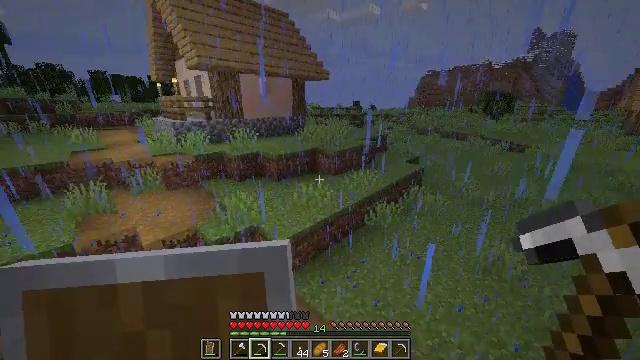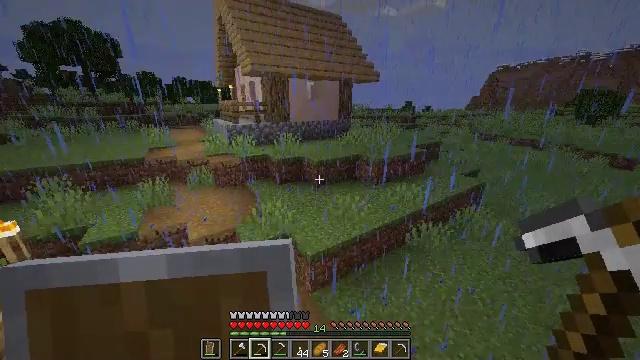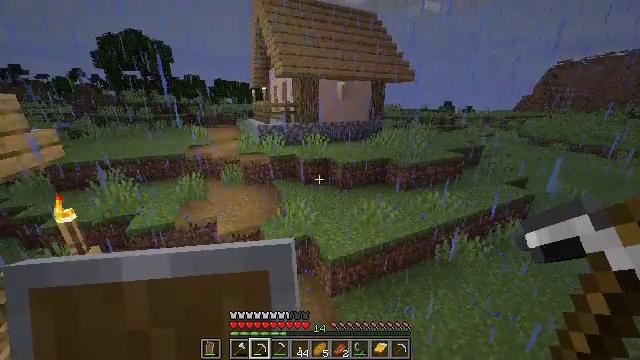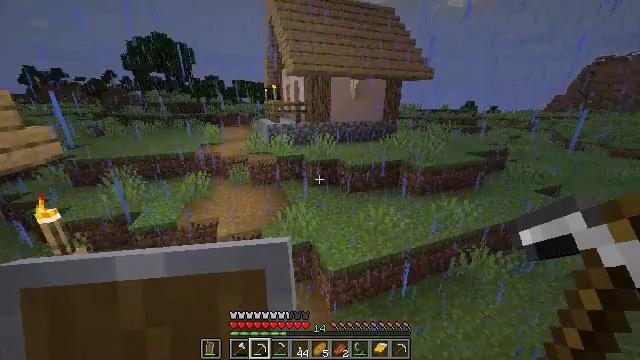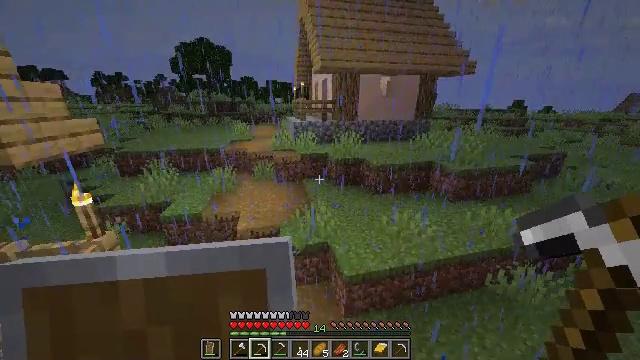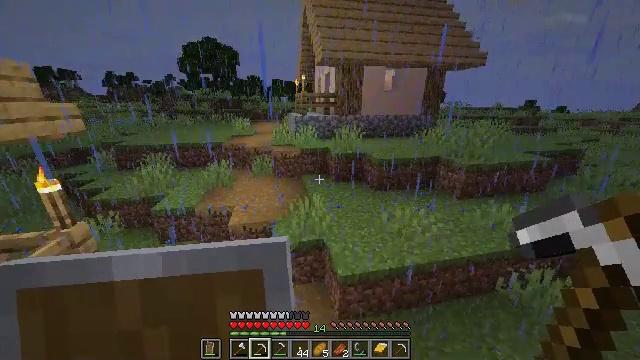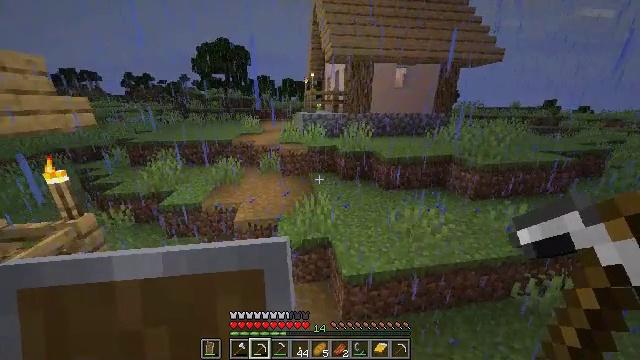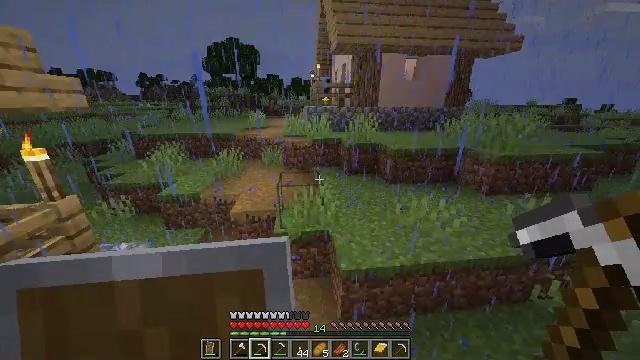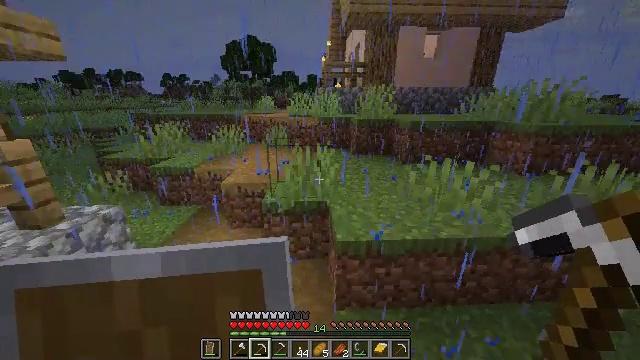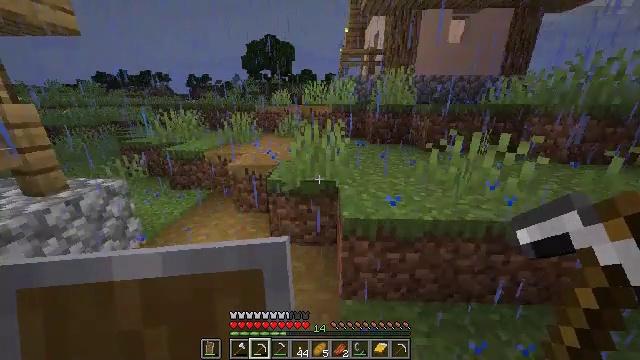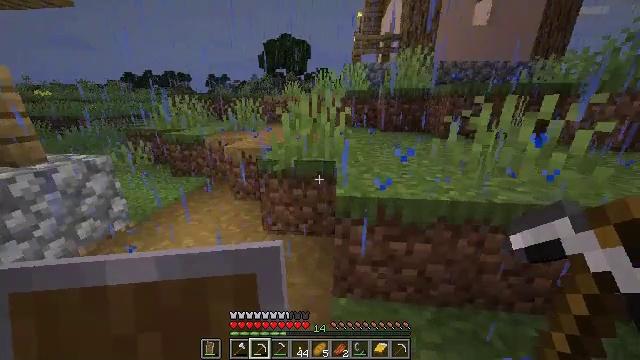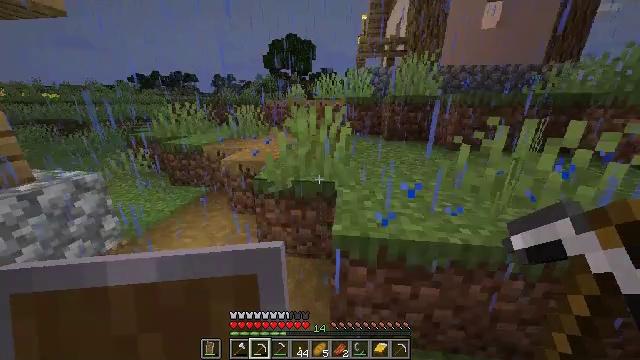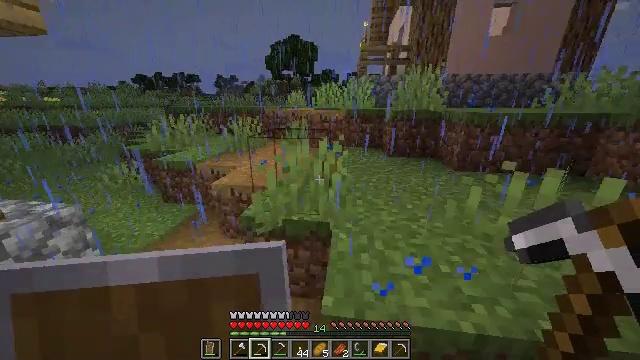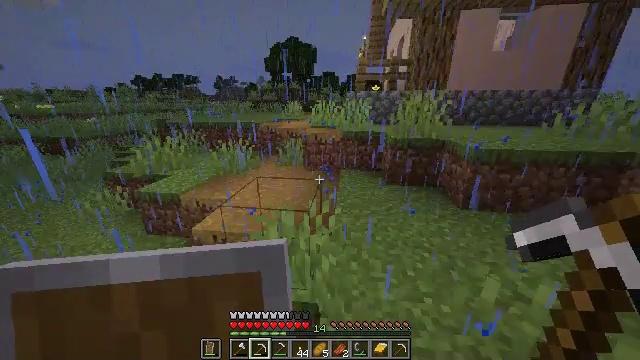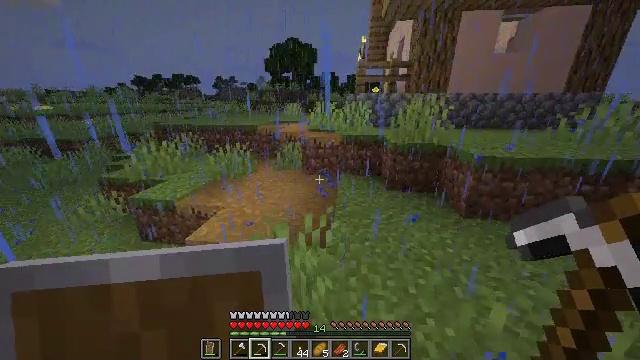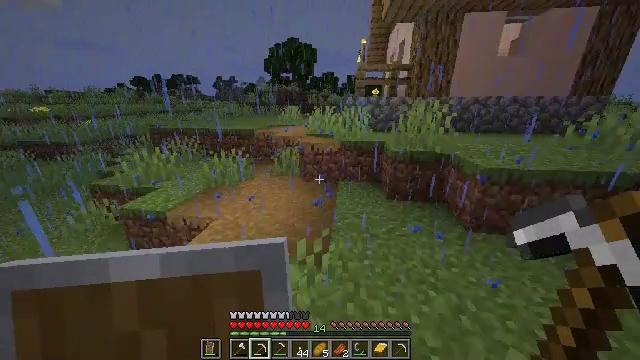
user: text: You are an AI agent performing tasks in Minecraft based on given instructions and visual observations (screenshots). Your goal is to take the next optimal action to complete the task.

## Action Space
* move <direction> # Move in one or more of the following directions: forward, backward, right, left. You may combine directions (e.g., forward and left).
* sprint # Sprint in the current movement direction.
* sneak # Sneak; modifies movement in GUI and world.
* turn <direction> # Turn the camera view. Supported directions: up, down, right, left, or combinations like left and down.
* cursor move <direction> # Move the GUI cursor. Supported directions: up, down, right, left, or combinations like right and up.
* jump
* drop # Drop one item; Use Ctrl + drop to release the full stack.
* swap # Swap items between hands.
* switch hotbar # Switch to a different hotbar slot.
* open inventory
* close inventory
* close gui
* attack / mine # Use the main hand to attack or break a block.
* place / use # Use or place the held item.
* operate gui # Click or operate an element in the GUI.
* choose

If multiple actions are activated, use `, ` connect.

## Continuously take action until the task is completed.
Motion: motion action
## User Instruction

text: Break the stonecutter to collect it.
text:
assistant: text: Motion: move forward, sprint, turn left, jump
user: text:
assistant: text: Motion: move forward, sprint, turn left, jump
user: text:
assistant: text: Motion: move forward, sprint, turn left, jump
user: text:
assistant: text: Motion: move forward, sprint, turn left, jump
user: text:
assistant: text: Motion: move forward, sprint, turn left, jump
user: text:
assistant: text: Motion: move forward, sprint, turn left, jump
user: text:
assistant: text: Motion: move forward, sprint, turn left, jump
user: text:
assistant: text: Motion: move forward, sprint, turn left, jump
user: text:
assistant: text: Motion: move forward, sprint, turn left, jump
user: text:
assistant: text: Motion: move forward, sprint, turn left, jump
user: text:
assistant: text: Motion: move forward, sprint, turn left, jump
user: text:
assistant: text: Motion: move forward, sprint, jump
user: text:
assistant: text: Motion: move forward, sprint, jump
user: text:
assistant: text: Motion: move forward, sprint, jump
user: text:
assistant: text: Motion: move forward, sprint, jump
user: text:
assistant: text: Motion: move forward, sprint, jump
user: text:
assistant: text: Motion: move forward, sprint, jump
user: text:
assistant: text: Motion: move forward, sprint, turn left, jump
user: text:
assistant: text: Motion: move forward, sprint, turn left, jump
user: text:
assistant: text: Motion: move forward, sprint, turn left
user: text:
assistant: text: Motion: move forward, sprint, turn left
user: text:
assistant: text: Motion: move forward, sprint, turn up
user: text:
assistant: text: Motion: move forward, sprint, turn up
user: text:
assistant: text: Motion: move forward, sprint
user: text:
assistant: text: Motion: move forward, sprint, turn right
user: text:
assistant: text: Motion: move forward, sprint, turn right
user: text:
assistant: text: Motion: move forward, sprint, jump
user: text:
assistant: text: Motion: move forward, sprint, jump
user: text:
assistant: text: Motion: move forward, sprint, jump
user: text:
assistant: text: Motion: move forward, sprint, jump